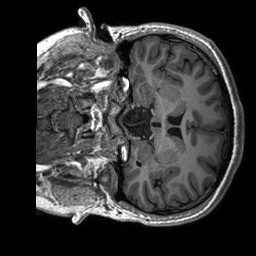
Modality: T1w
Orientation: coronal
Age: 19
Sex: male
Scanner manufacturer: siemens
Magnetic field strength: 3 T
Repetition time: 2.53 s
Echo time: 0.00227 s